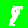
Digit: 9